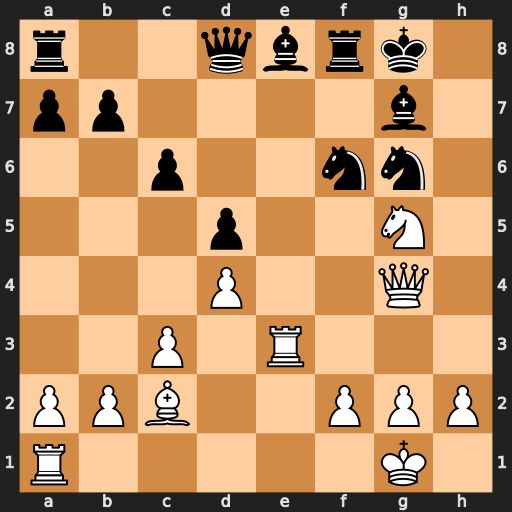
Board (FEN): r2qbrk1/pp4b1/2p2nn1/3p2N1/3P2Q1/2P1R3/PPB2PPP/R5K1
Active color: w
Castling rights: -
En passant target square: -
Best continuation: Qe6+ Bf7 Nxf7 Rxf7 Bxg6